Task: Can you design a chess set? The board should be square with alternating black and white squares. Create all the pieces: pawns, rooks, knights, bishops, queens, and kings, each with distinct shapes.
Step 4225:
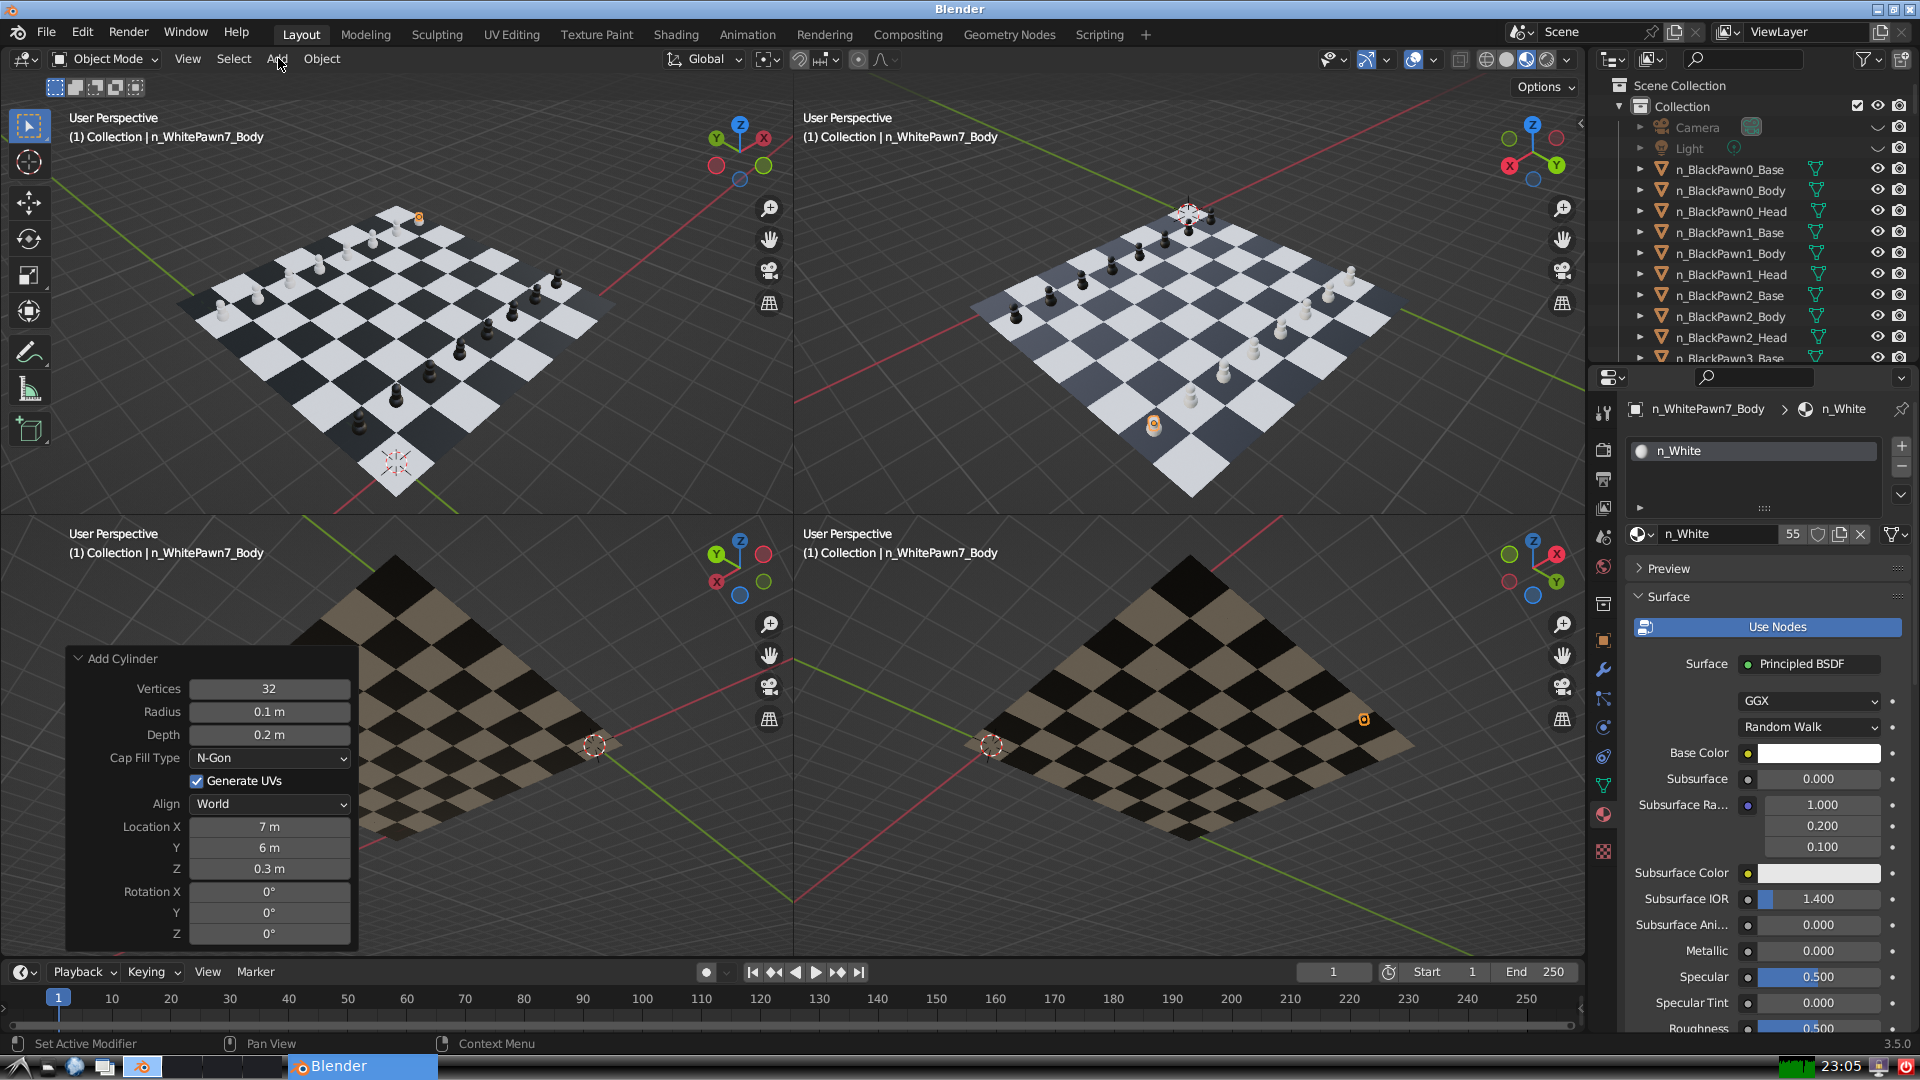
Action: click: no